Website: ulta-beauty
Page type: payment
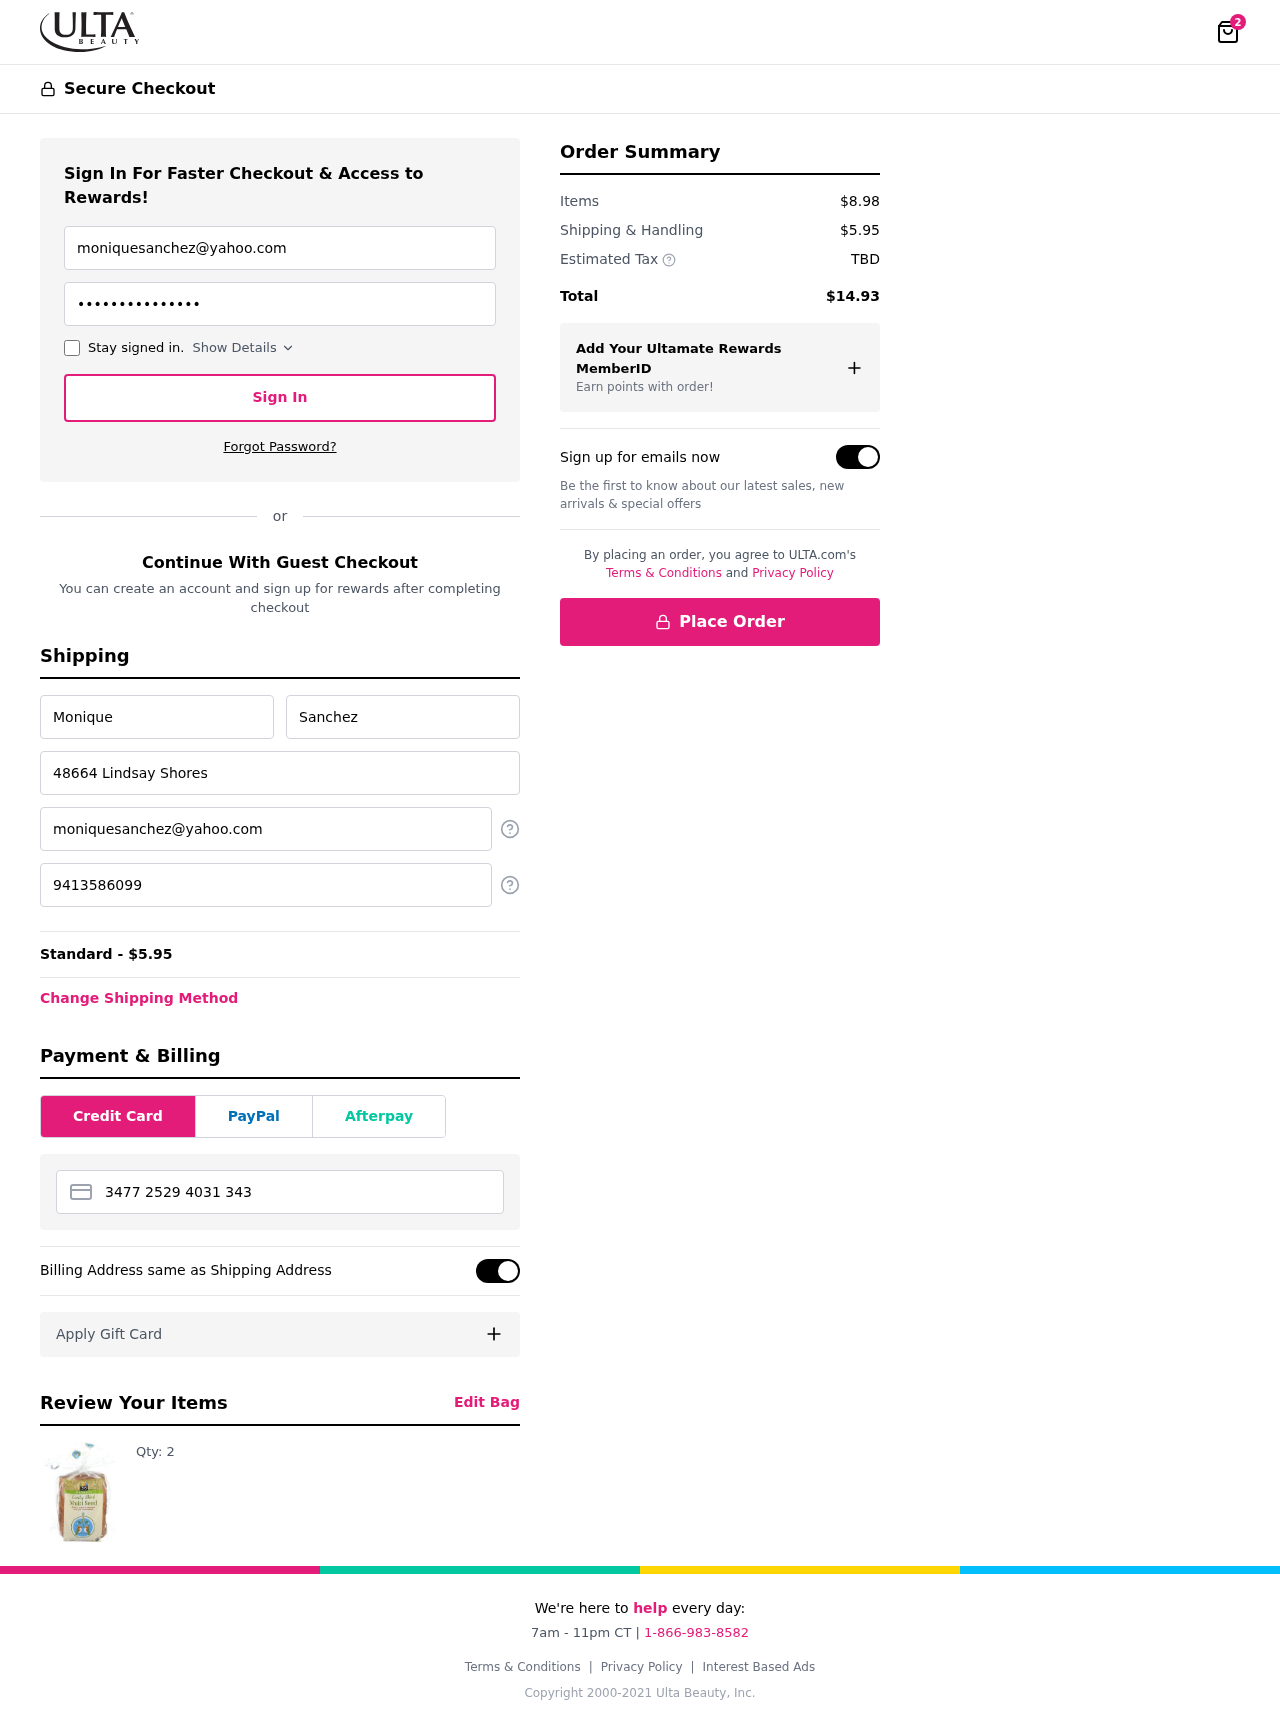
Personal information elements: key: PII_CARD_NUMBER
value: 3477 2529 4031 343
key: PII_EMAIL
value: moniquesanchez@yahoo.com
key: PII_FIRSTNAME
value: Monique
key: PII_LASTNAME
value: Sanchez
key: PII_PHONE
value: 9413586099
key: PII_STREET
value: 48664 Lindsay Shores
Product elements: key: PRODUCT1_QUANTITY
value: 2
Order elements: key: ORDER_NUM_ITEMS
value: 2
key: ORDER_SHIPPING_COST
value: $5.95
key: ORDER_SHIPPING_COST
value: Standard - $5.95
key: ORDER_SUBTOTAL
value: $8.98
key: ORDER_TAX
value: TBD
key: ORDER_TOTAL
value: $14.93